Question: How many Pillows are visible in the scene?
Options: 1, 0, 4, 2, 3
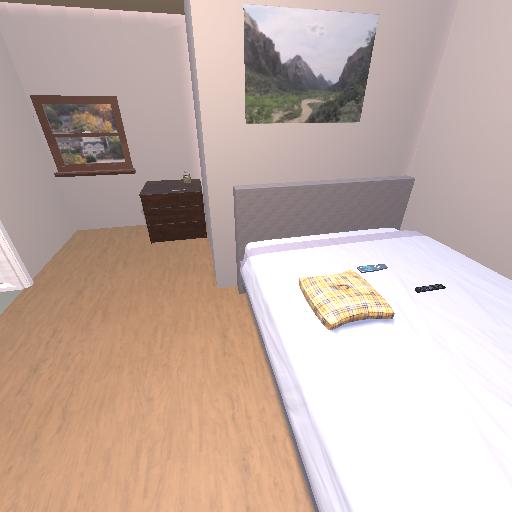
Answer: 1